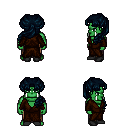
a pixel art fantasy rpg character, male body template, orc, green skin, brown robe, robe skirt, raven princess hairstyle, black shoes, four views (front, back, left, right), 2x2 character sprite sheet, small pixel art, hard edges, no anti-aliasing